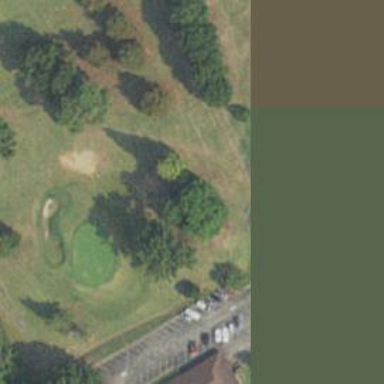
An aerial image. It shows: Golf cartpath that is also road path.